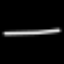
Label: line